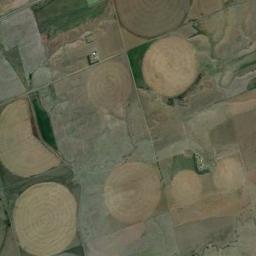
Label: circular_farmland